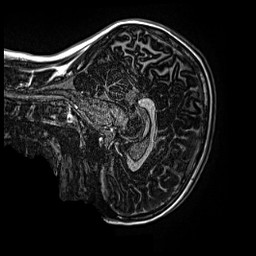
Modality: MP2RAGE
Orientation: sagittal
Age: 12
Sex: female
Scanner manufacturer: siemens
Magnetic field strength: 3 T
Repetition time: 4 s
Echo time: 0.00299 s